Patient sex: F
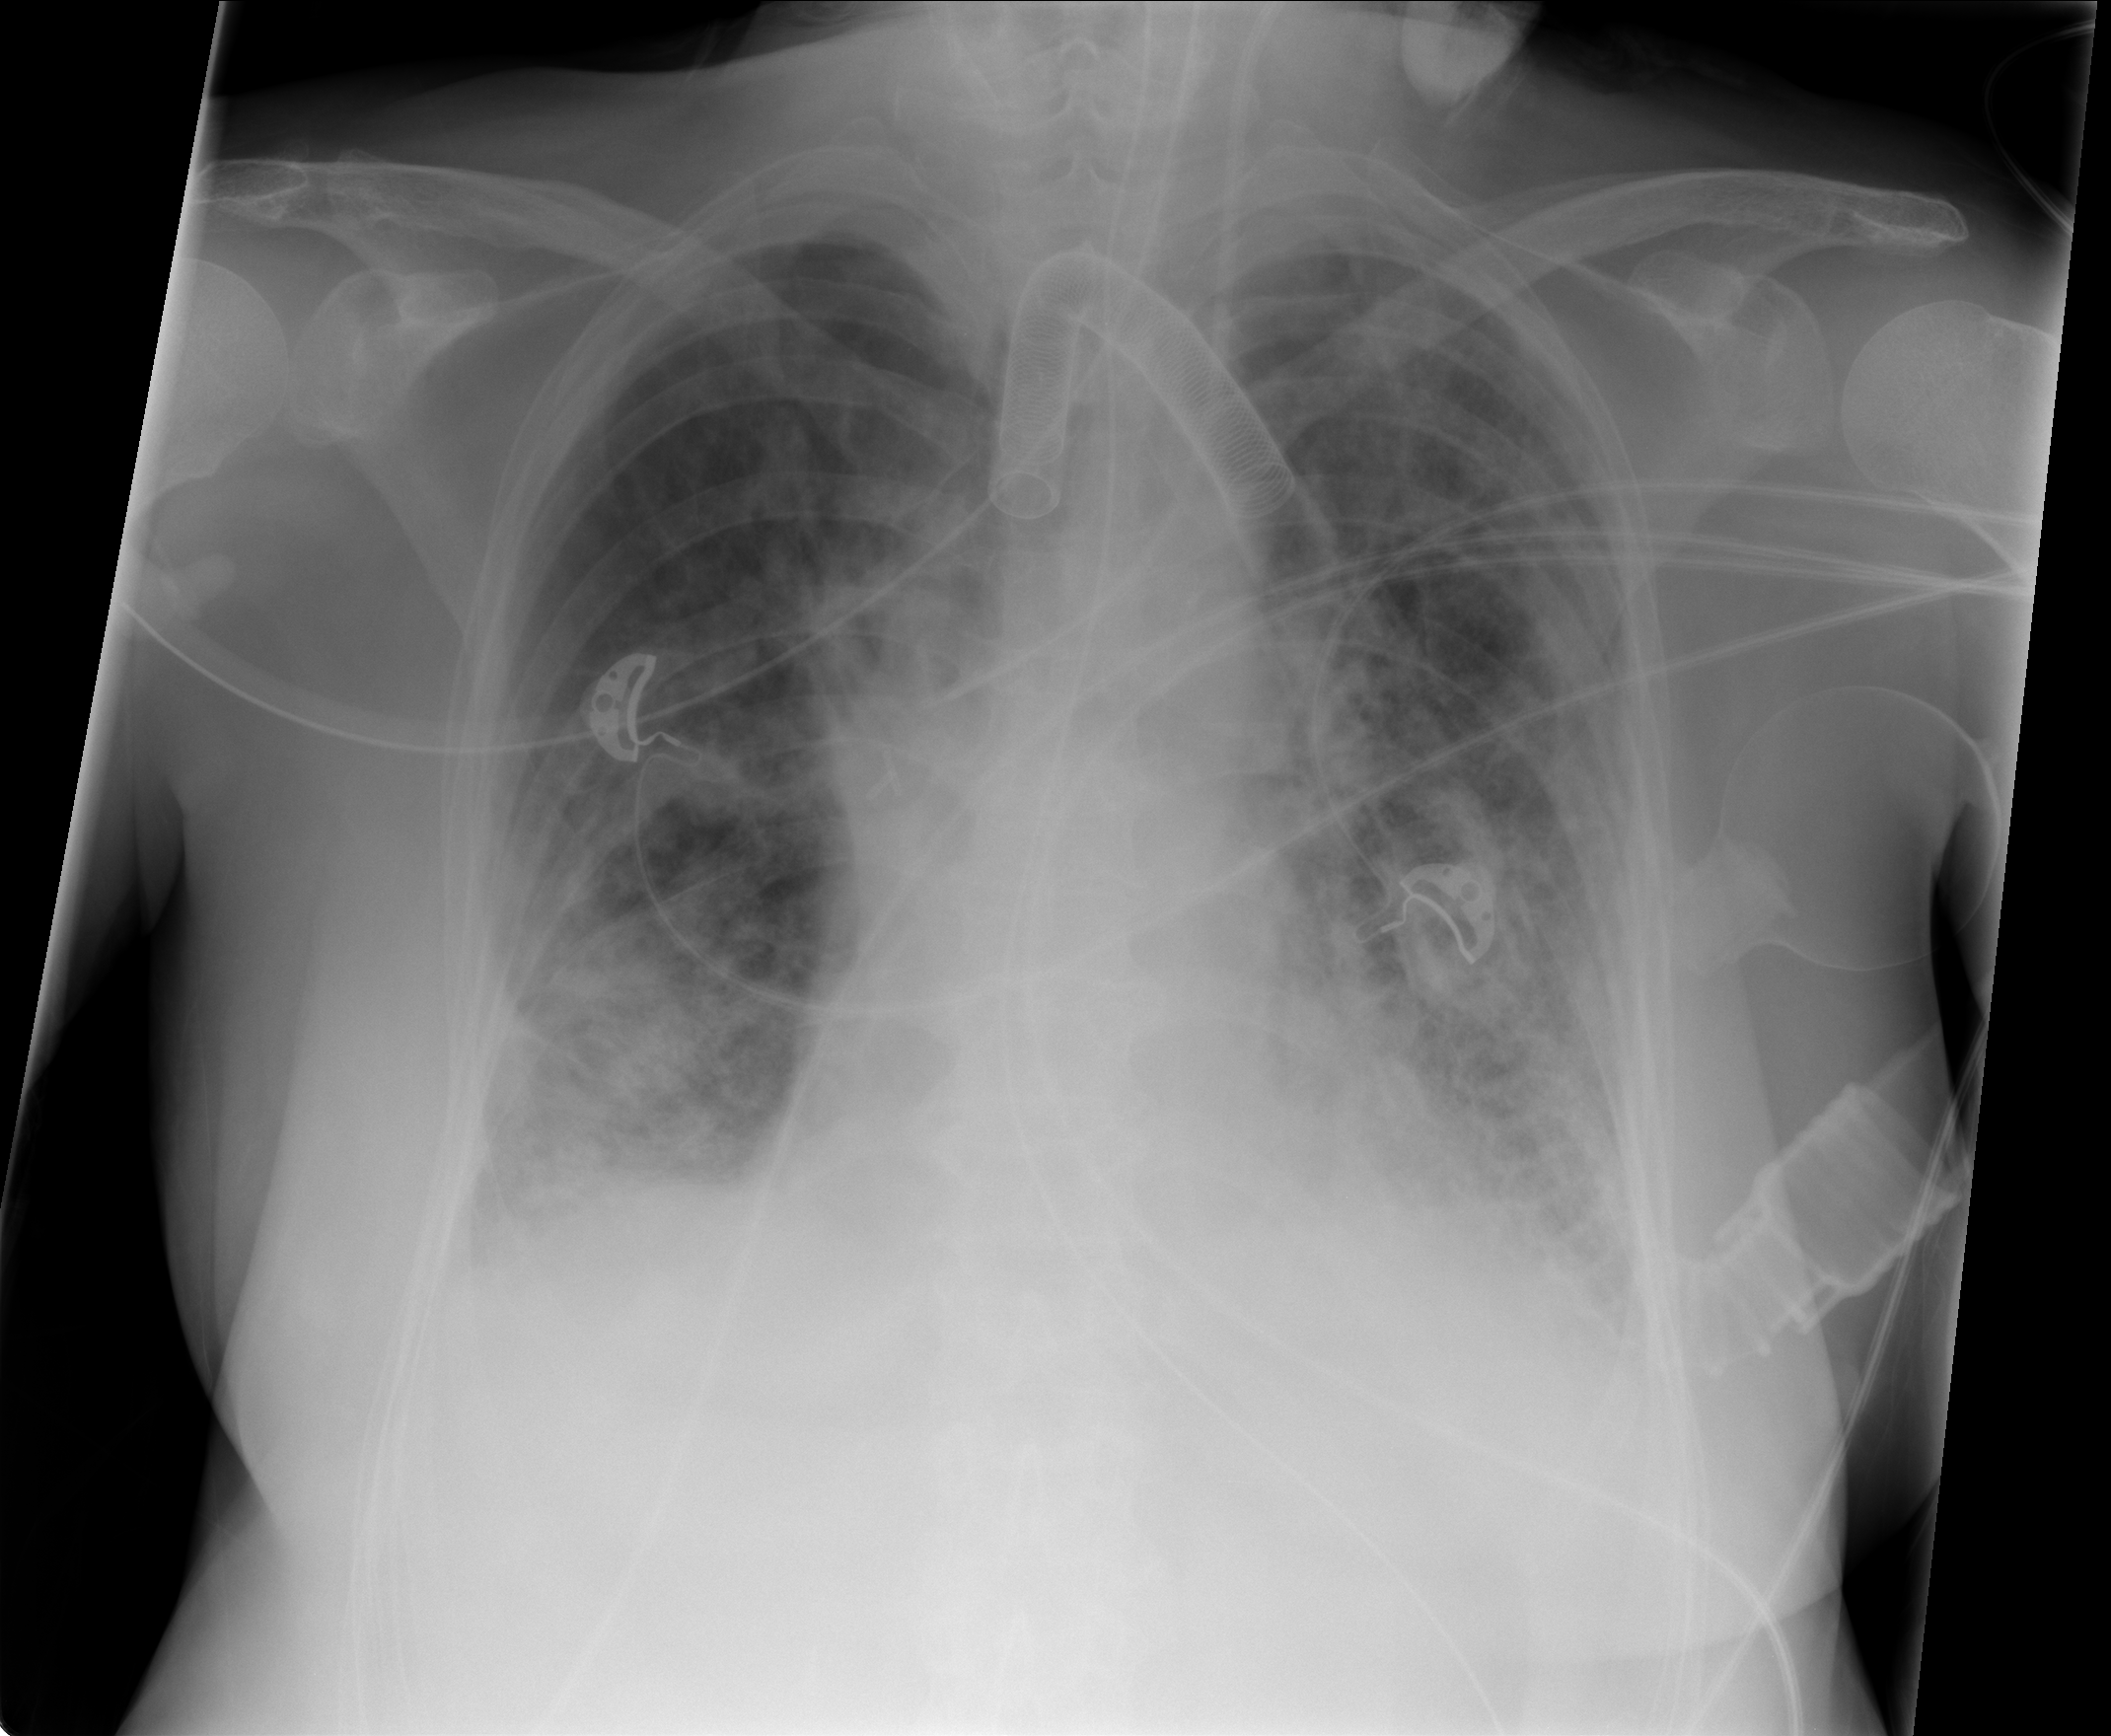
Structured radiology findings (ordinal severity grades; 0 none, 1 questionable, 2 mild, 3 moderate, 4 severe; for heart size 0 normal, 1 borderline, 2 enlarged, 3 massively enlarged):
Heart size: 0
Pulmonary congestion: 2
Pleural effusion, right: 2
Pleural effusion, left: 2
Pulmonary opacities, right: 3
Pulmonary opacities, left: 3
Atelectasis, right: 2
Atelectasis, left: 2